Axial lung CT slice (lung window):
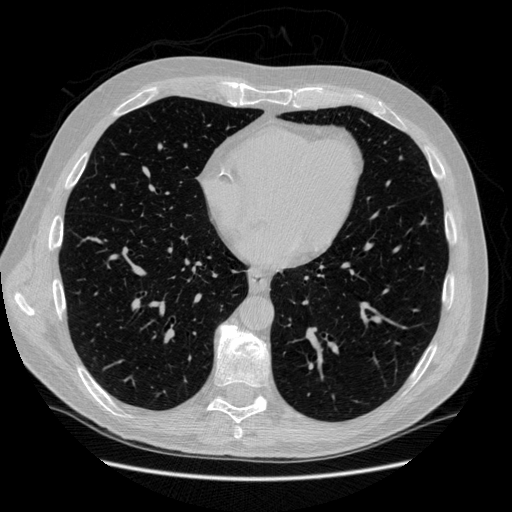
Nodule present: no